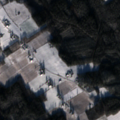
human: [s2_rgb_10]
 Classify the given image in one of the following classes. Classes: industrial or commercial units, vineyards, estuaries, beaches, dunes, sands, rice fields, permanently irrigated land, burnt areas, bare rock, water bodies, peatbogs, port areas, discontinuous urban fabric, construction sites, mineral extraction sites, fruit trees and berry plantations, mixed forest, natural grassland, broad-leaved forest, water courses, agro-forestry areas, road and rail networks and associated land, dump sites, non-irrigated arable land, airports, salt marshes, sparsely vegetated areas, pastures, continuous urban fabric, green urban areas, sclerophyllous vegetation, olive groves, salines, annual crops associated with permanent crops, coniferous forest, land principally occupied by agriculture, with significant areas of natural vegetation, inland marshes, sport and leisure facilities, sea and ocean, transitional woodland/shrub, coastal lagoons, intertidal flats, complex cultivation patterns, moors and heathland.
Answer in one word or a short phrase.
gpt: non-irrigated arable land, coniferous forest, mixed forest